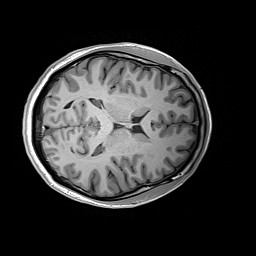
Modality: T1w
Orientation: axial
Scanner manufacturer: siemens
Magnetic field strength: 3 T
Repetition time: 2.2 s
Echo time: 0.00244 s